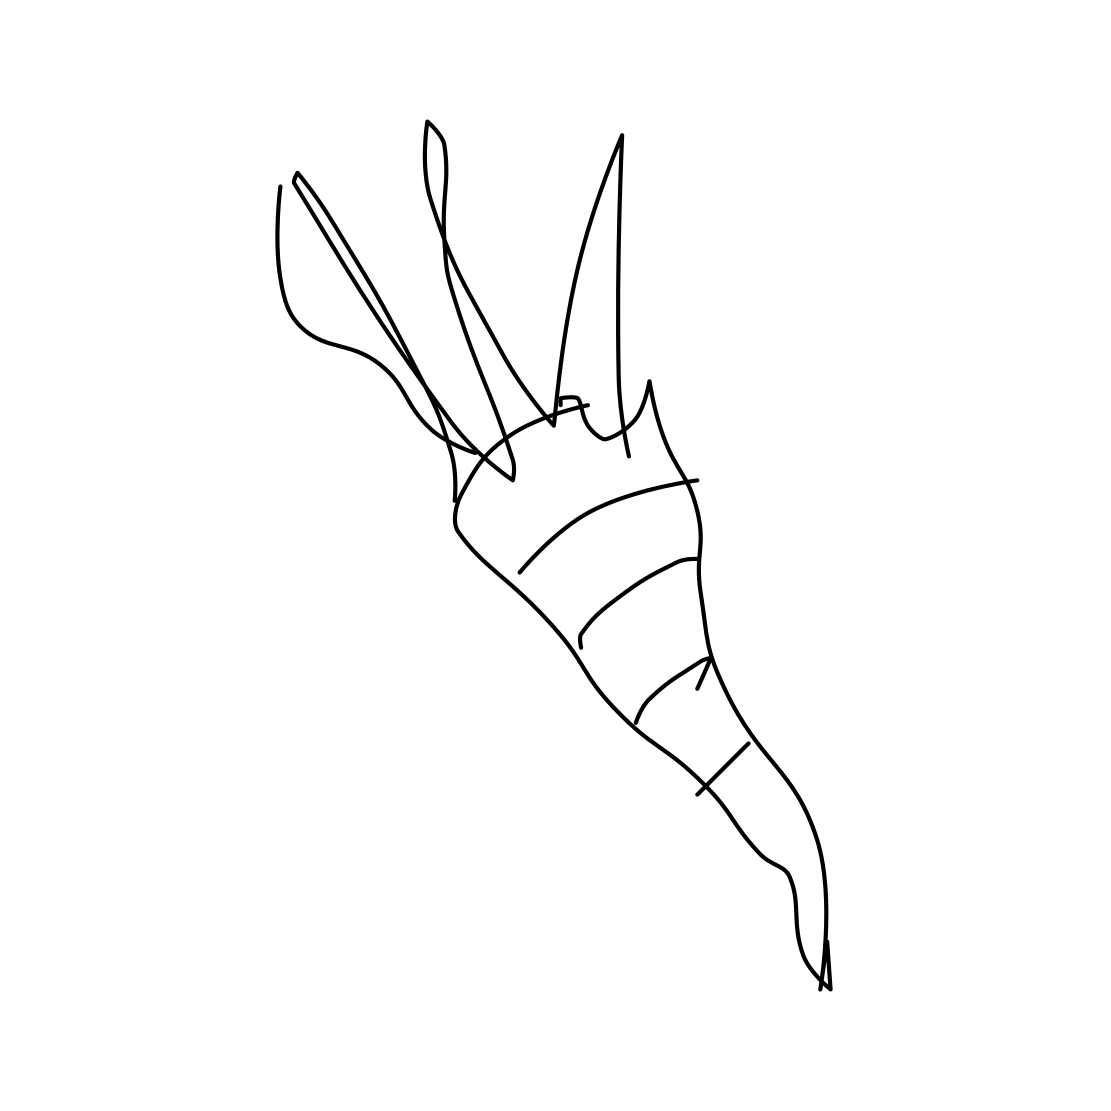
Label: carrot